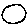
Label: circle